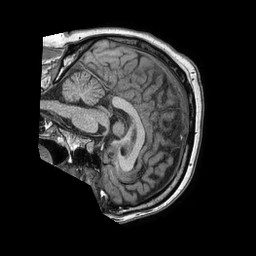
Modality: T1w
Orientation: sagittal
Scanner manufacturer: philips
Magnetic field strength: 1.5 T
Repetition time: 0.007537 s
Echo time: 0.003434 s